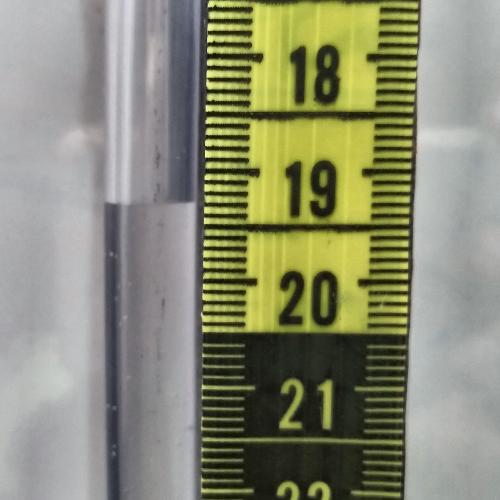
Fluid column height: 19.3 cm